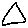
Label: triangle